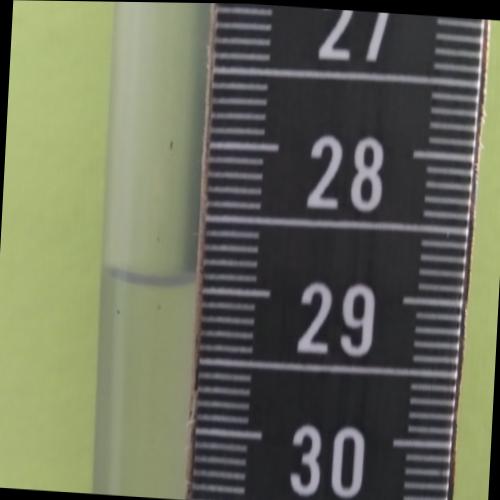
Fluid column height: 28.9 cm